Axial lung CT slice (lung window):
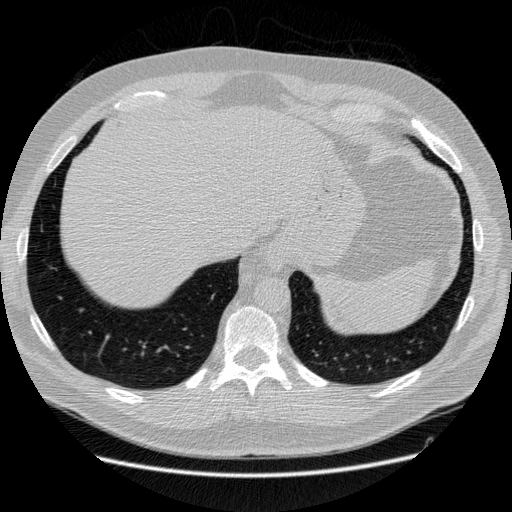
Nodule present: no